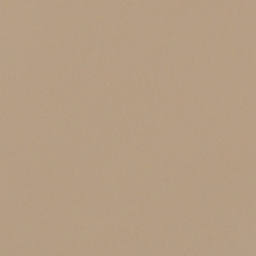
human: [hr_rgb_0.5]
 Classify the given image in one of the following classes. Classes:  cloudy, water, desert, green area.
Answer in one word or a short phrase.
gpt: cloudy